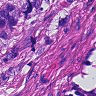
Metastatic tissue present: yes